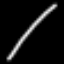
Label: line